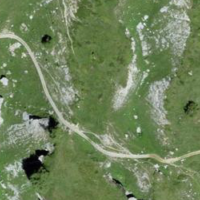
EUNIS habitat code: 23
Species observed at this site:
Rhododendron ferrugineum
Bartsia alpina